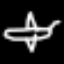
Label: airplane